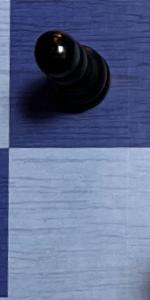
Label: Empty